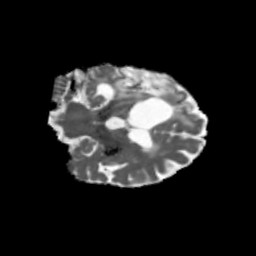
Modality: MD
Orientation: coronal
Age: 65
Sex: female
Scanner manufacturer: siemens
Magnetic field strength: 3 T
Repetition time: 5.47 s
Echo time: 0.0854 s